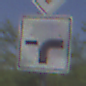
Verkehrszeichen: VerlaufVorfahrtsstrasse9
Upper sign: Vorfahrtsstrasse
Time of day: Midday
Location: Outdoor (RoadRail)
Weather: Clear
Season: NotSpecified
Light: Natural